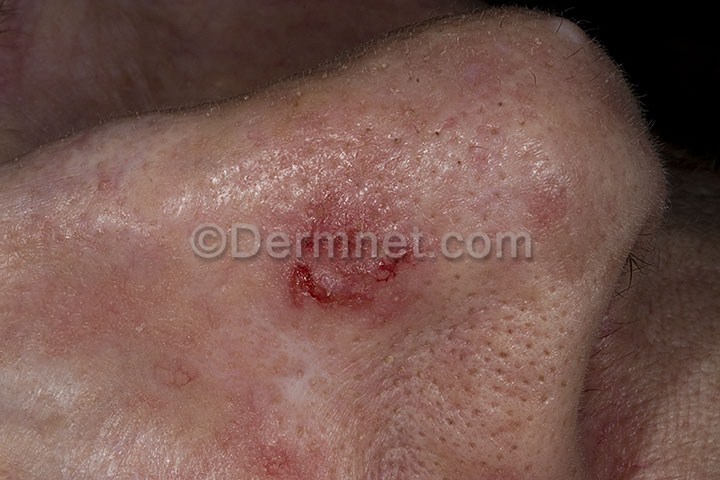
Disease: Actinic Keratosis Basal Cell Carcinoma and other Malignant Lesions